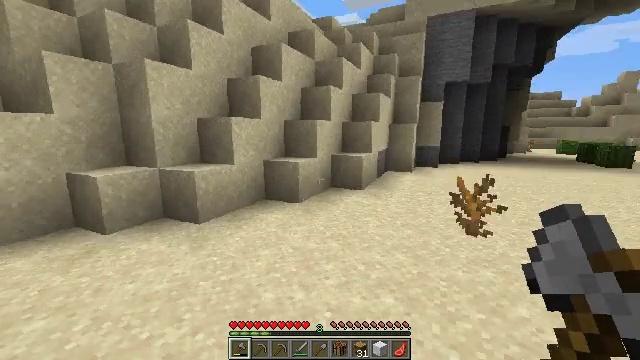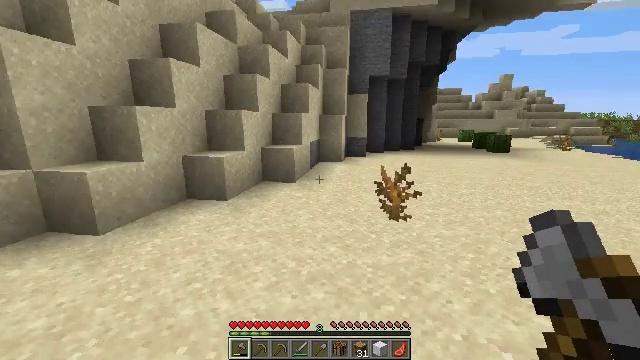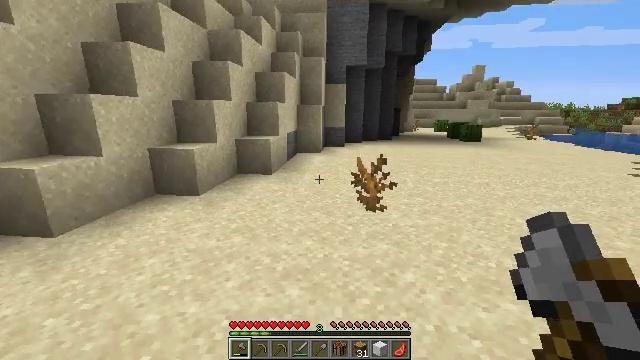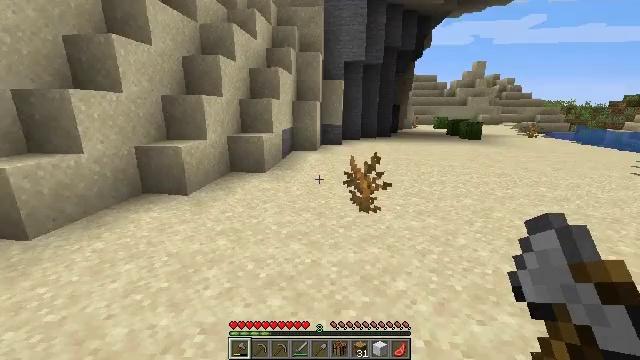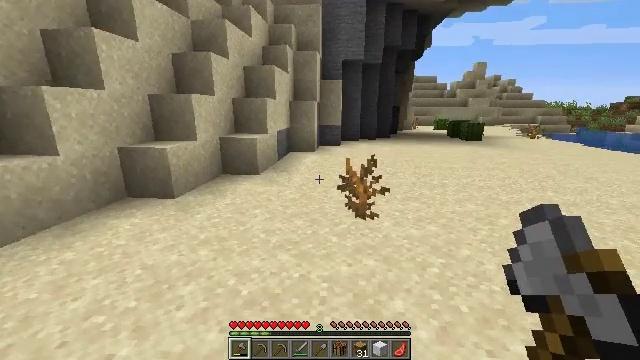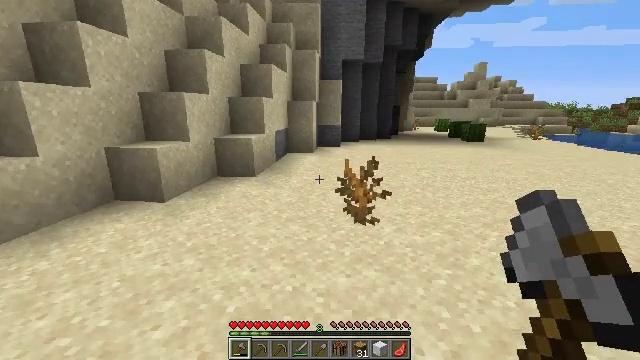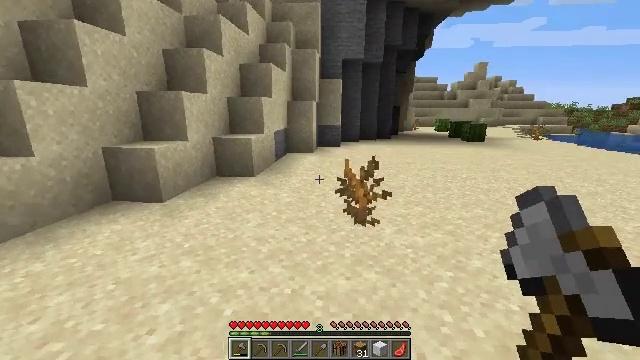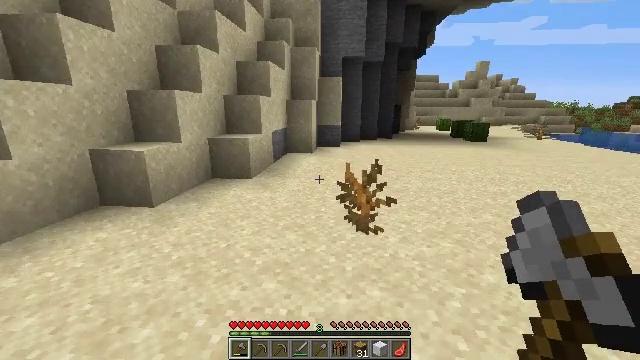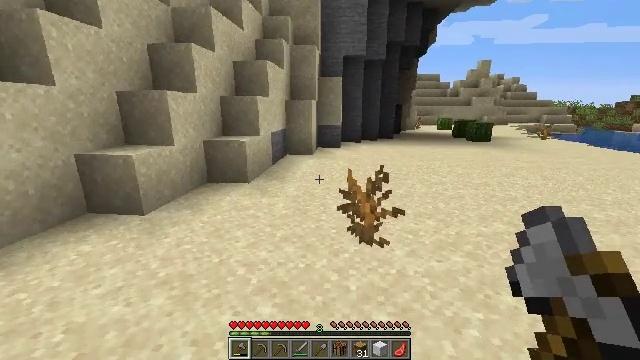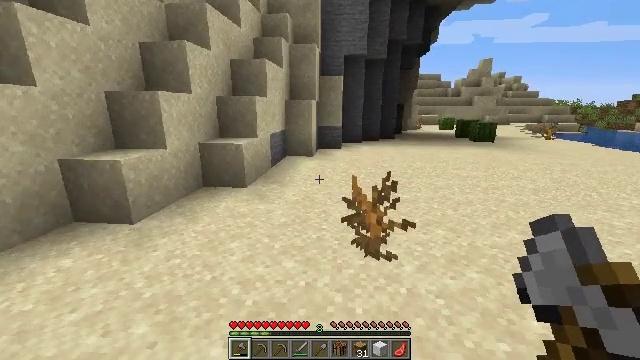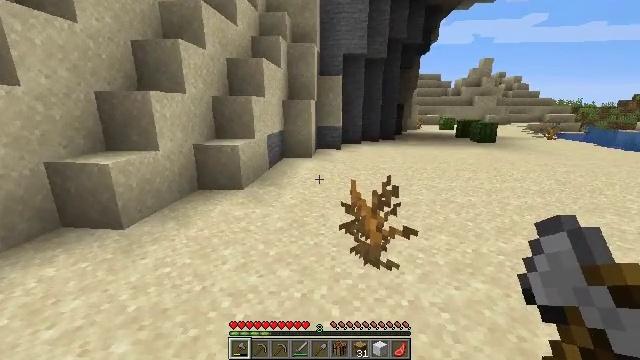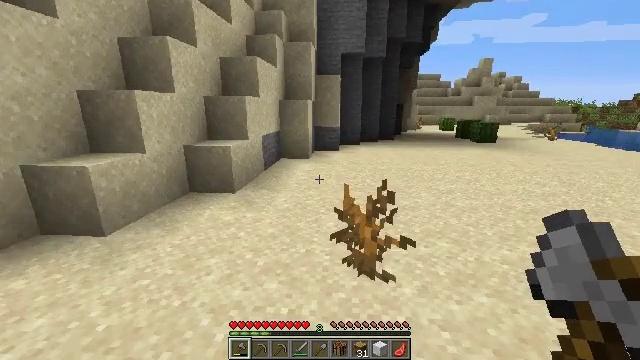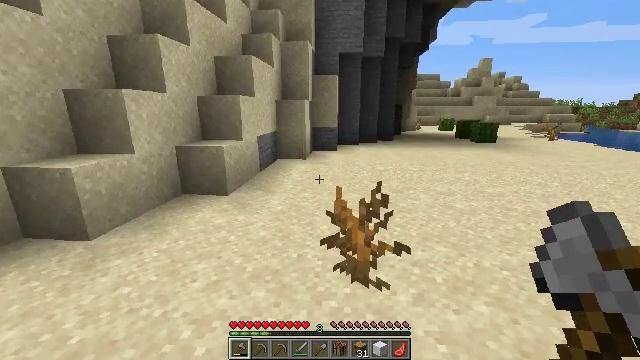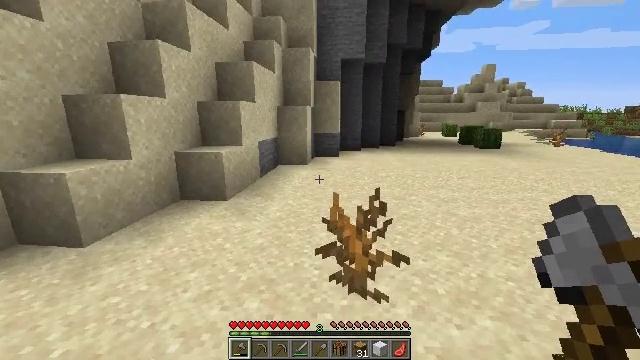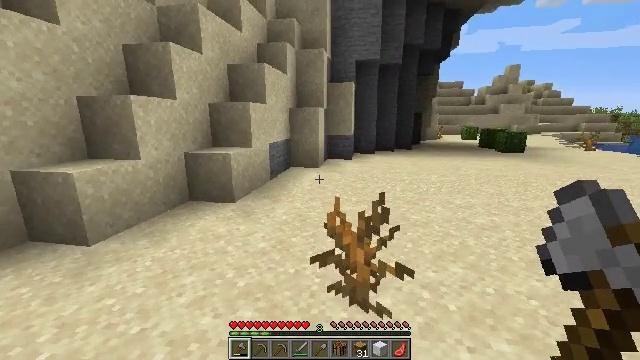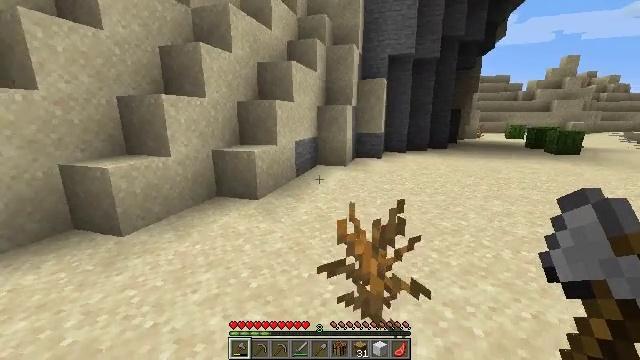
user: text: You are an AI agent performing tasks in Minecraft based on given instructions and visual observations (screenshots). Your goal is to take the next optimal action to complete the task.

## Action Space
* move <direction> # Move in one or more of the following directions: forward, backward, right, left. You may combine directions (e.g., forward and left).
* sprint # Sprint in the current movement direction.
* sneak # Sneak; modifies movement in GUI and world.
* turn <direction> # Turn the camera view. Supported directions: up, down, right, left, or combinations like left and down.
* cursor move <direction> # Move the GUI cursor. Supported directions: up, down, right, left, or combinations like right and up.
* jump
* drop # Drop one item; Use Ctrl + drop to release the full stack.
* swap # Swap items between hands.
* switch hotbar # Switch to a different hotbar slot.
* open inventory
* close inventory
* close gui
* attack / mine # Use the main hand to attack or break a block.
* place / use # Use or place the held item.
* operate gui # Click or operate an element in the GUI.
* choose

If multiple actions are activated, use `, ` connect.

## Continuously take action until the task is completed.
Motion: motion action
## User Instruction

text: Harvest the cactus plant.
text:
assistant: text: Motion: move forward and move right, turn right and down
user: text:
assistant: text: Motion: move forward and move right, turn right and down
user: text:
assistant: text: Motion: move forward
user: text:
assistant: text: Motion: move forward
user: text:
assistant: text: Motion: move forward
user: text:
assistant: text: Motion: move forward
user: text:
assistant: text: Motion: move forward
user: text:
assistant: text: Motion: move forward
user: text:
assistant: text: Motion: move forward
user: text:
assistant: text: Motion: move forward and move right
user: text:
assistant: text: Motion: move forward and move right
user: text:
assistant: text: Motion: move forward and move right
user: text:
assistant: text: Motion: move forward and move right, turn up
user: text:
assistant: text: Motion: move forward and move right, turn left
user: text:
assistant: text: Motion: move forward and move right, turn left
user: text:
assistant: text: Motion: move forward and move right
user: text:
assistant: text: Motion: move forward and move right
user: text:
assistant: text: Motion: move forward and move right
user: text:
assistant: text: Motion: move forward and move right
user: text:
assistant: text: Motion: move forward and move right
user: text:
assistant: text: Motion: move forward and move right
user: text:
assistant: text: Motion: move forward and move right
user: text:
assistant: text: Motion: move forward and move right
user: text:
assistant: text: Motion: move forward and move right
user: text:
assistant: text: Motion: move forward and move right
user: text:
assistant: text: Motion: move forward and move right
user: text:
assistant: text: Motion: move forward and move right
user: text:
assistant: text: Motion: move forward and move right
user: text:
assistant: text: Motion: move forward and move right
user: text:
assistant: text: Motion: move forward and move right